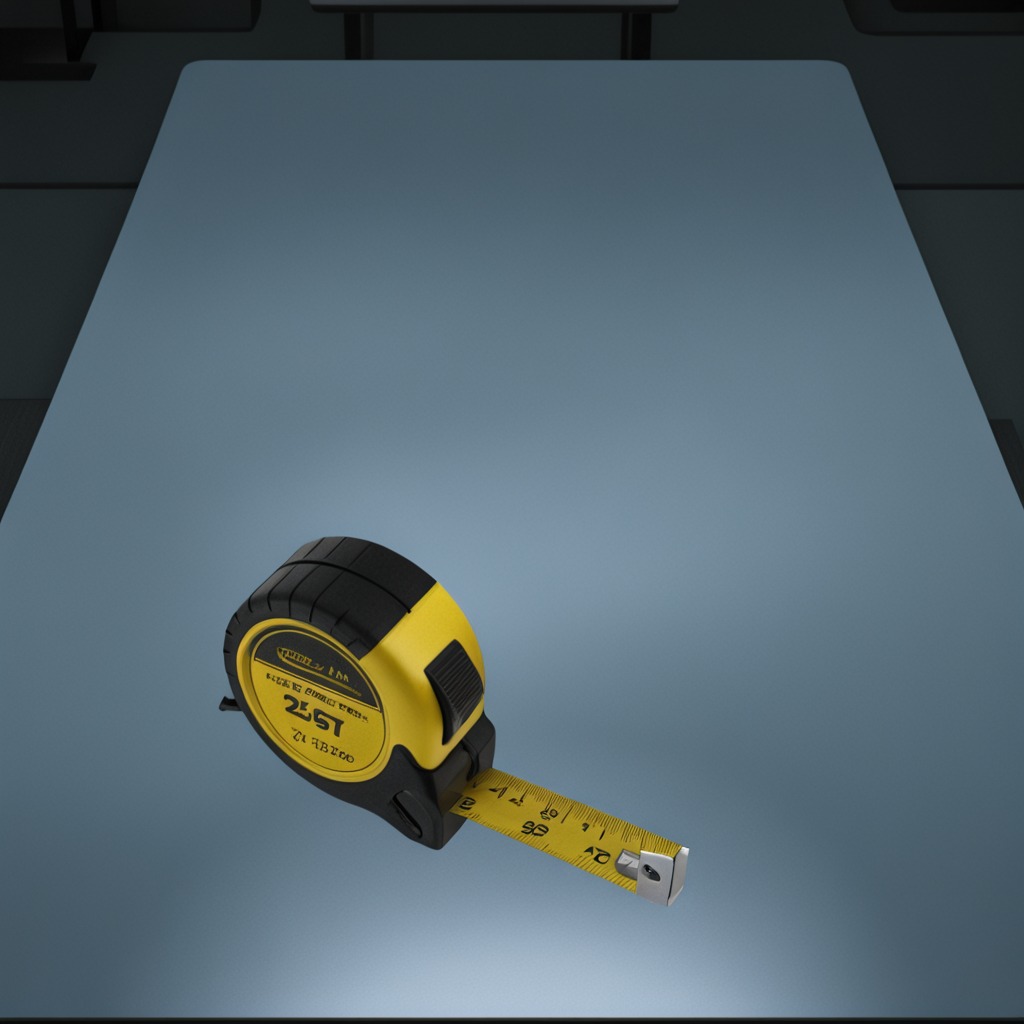
A measuring tape lies on the table.